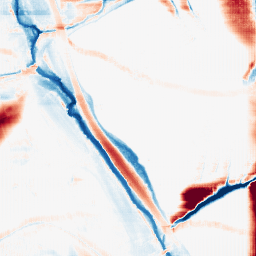
Category: morphological
Decomposition family: morphological_rect
Decomposition parameters: operation: average
width: 50
height: 10
Upsampling method: fft_zeropad
Upsampling parameters: scale: 4
Upsampling scale: 4